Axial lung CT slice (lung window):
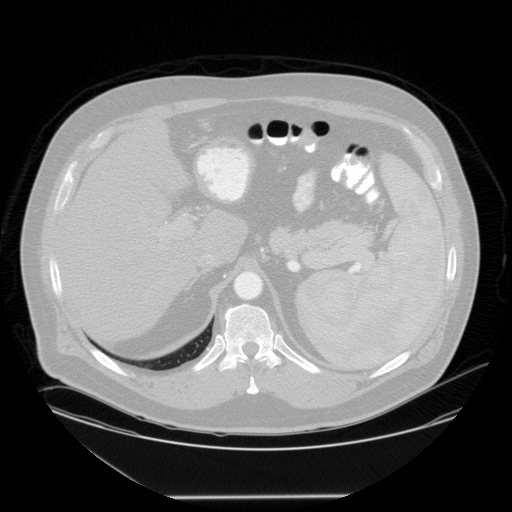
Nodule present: no